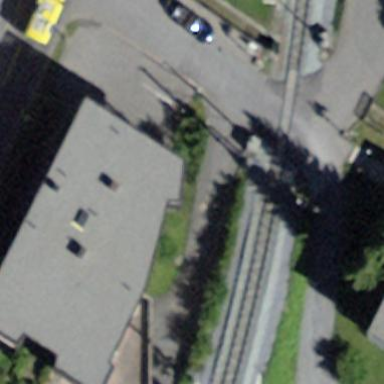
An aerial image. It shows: Building with flat roof.